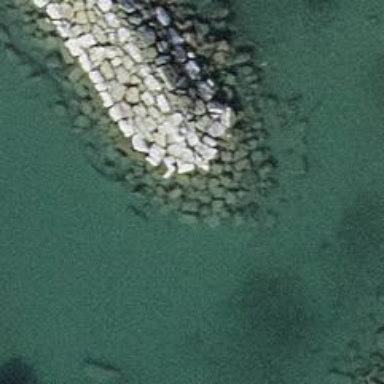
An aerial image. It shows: Breakwater structure.